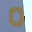
Label: 0